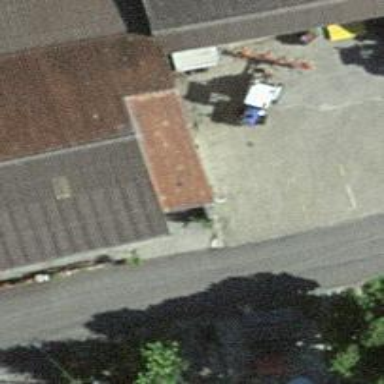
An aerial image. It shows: Farm shop.